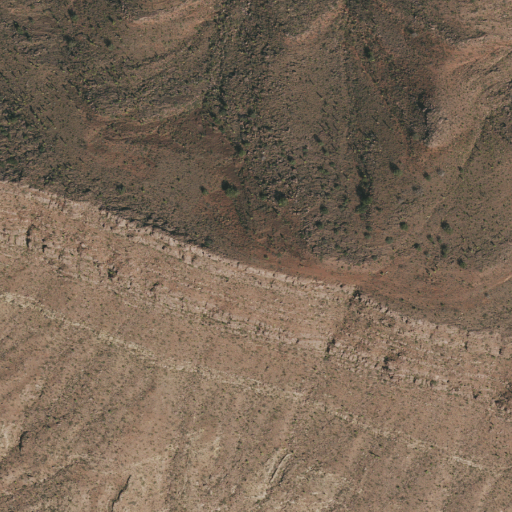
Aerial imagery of mountain in Texas named Echo Peak containing only shrub